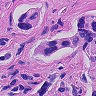
Metastatic tissue present: yes